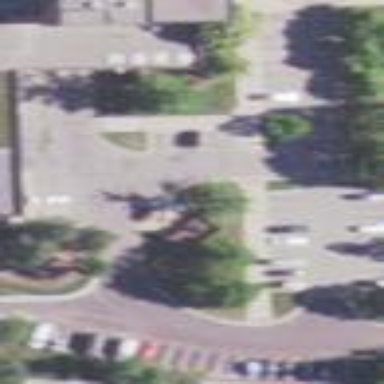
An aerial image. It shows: Parking area with surface.